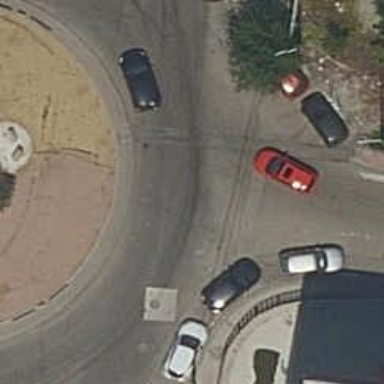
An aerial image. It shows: Tertiary road that leads to roundabout.